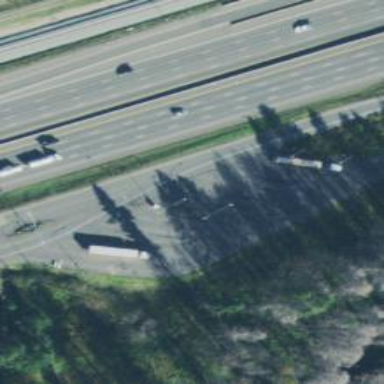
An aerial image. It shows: Asphalt motorway link.